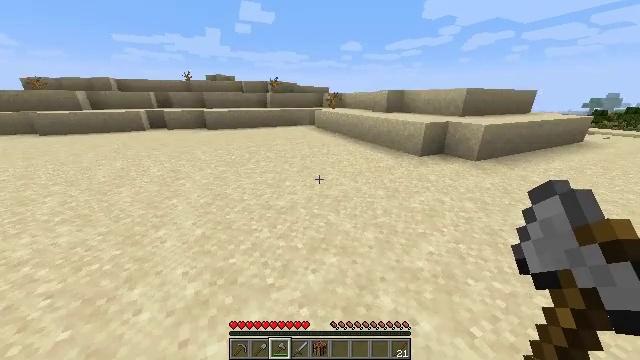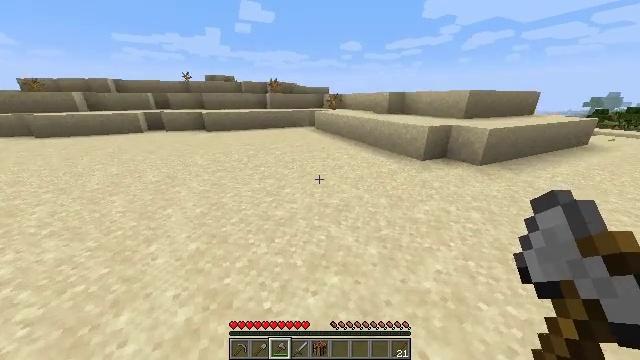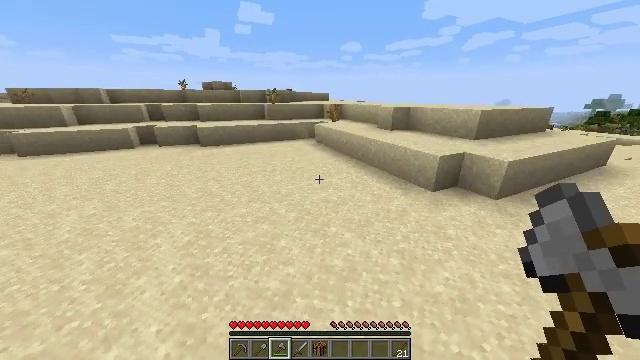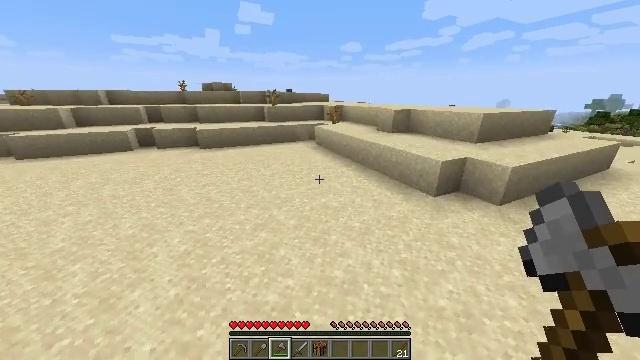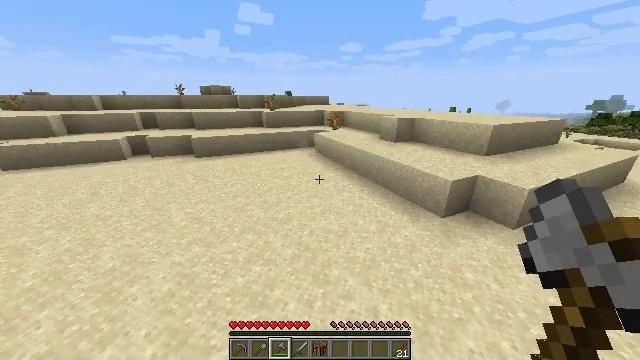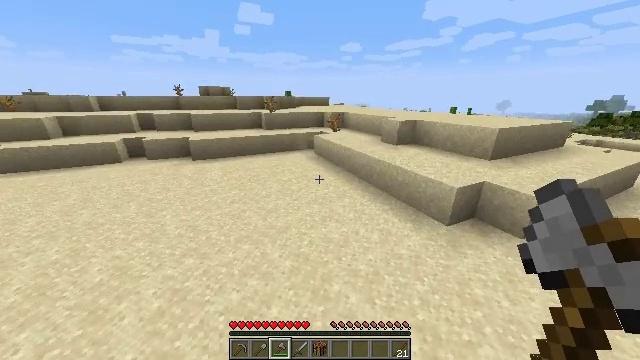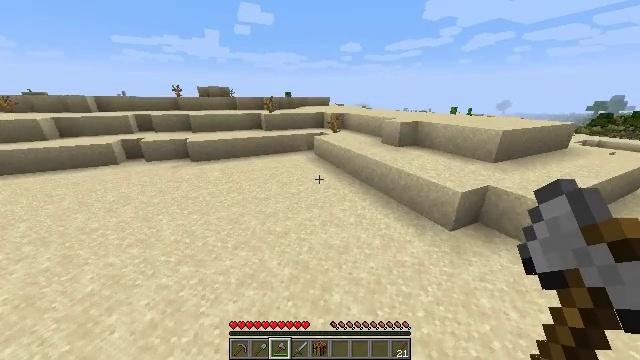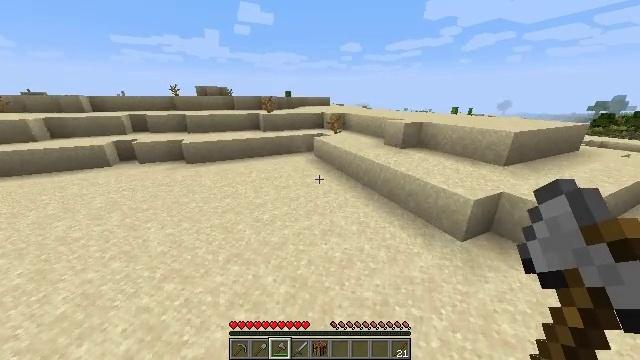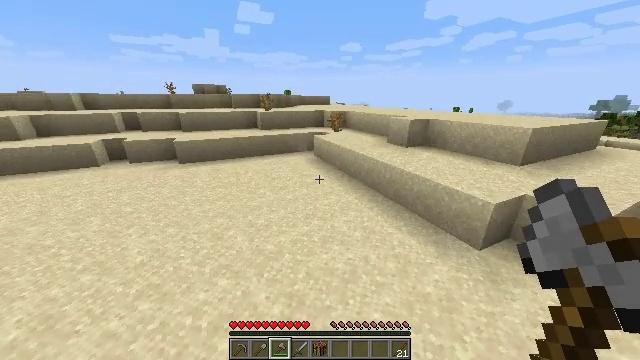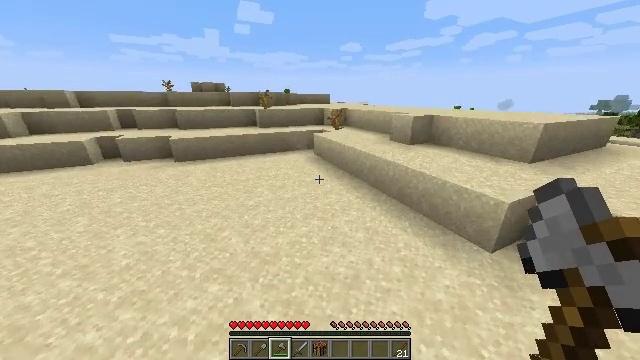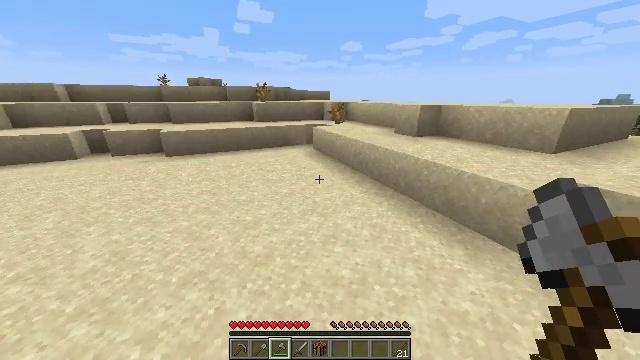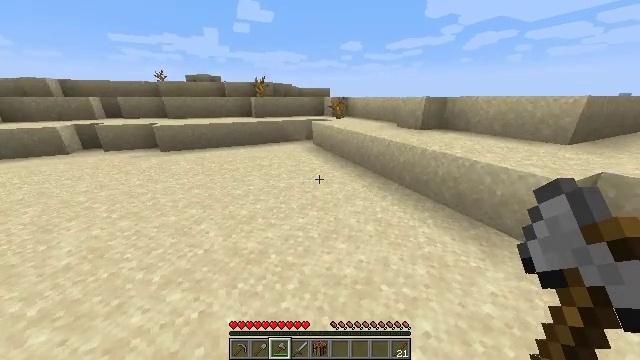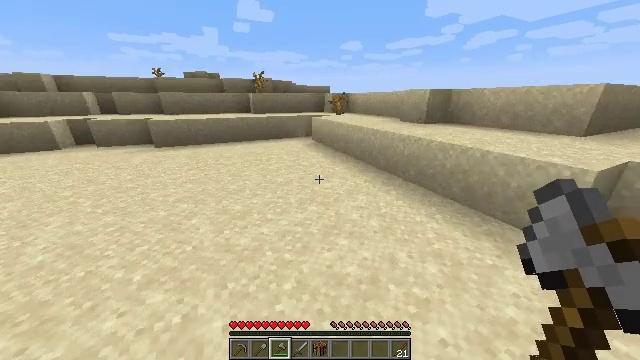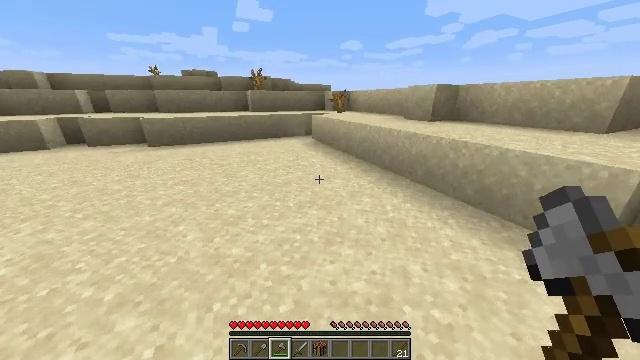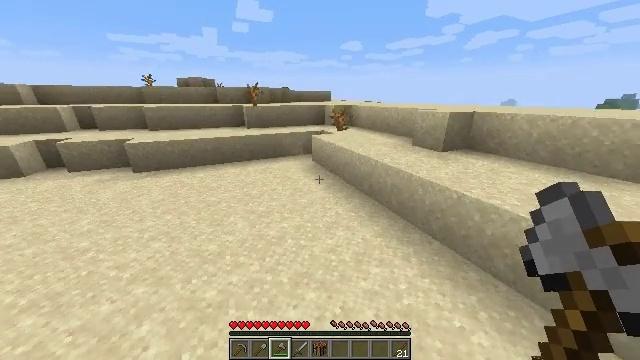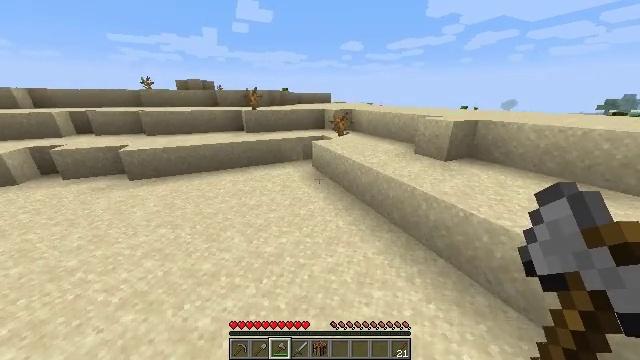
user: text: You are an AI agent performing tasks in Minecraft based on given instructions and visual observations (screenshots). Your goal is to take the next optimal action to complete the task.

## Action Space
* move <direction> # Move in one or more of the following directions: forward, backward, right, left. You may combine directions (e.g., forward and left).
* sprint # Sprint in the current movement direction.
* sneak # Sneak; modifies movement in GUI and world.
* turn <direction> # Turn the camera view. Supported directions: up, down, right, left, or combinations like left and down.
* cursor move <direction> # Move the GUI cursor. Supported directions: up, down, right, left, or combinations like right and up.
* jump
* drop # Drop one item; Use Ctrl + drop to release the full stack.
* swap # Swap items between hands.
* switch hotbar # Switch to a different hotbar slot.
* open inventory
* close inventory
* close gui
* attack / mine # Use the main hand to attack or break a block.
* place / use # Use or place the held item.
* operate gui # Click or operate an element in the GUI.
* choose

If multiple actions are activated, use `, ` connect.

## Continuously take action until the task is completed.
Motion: motion action
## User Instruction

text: Attack the hay block to get hay.
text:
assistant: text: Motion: move forward, sprint, jump
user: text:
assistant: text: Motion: move forward, sprint, jump
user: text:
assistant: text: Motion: move forward, sprint, jump
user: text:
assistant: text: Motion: move forward, sprint, jump
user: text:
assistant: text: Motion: move forward, sprint, jump
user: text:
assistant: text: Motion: move forward, sprint, jump
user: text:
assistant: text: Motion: move forward, sprint, jump
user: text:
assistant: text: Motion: move forward, sprint, jump
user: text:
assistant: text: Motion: move forward, sprint, jump
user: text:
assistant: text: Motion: move forward, sprint, jump
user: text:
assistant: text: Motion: move forward, sprint, jump
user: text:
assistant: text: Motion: move forward, sprint, jump
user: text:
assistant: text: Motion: move forward, sprint, jump
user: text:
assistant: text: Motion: move forward, sprint, jump
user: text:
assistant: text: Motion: move forward, sprint, jump
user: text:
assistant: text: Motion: move forward and move left, sprint, jump
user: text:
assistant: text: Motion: move forward and move left, sprint, jump
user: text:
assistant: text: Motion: move forward and move left, sprint, jump
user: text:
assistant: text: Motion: move forward and move left, sprint, jump
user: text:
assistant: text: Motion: move forward and move left, sprint, jump
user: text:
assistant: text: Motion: move forward and move left, sprint, jump
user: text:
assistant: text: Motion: move forward and move left, sprint, jump
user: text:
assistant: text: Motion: move forward and move left, sprint, jump
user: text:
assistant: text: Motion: move forward and move left, sprint, jump
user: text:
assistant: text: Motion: move forward and move left, sprint, jump
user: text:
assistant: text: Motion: move forward and move left, sprint, jump
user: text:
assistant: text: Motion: move forward and move left, sprint, jump
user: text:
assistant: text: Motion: move forward and move left, sprint, jump
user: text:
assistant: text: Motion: move forward and move left, sprint, jump
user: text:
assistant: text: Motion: move forward and move left, sprint, jump